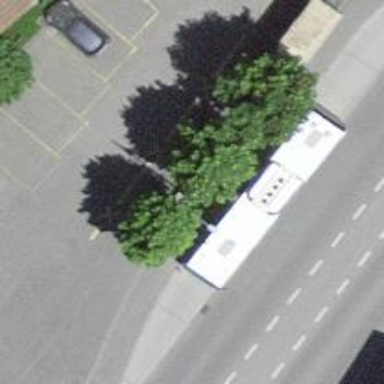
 serving as platform for public transportation."